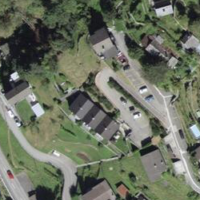
EUNIS habitat code: 54
Species observed at this site:
Asplenium trichomanes